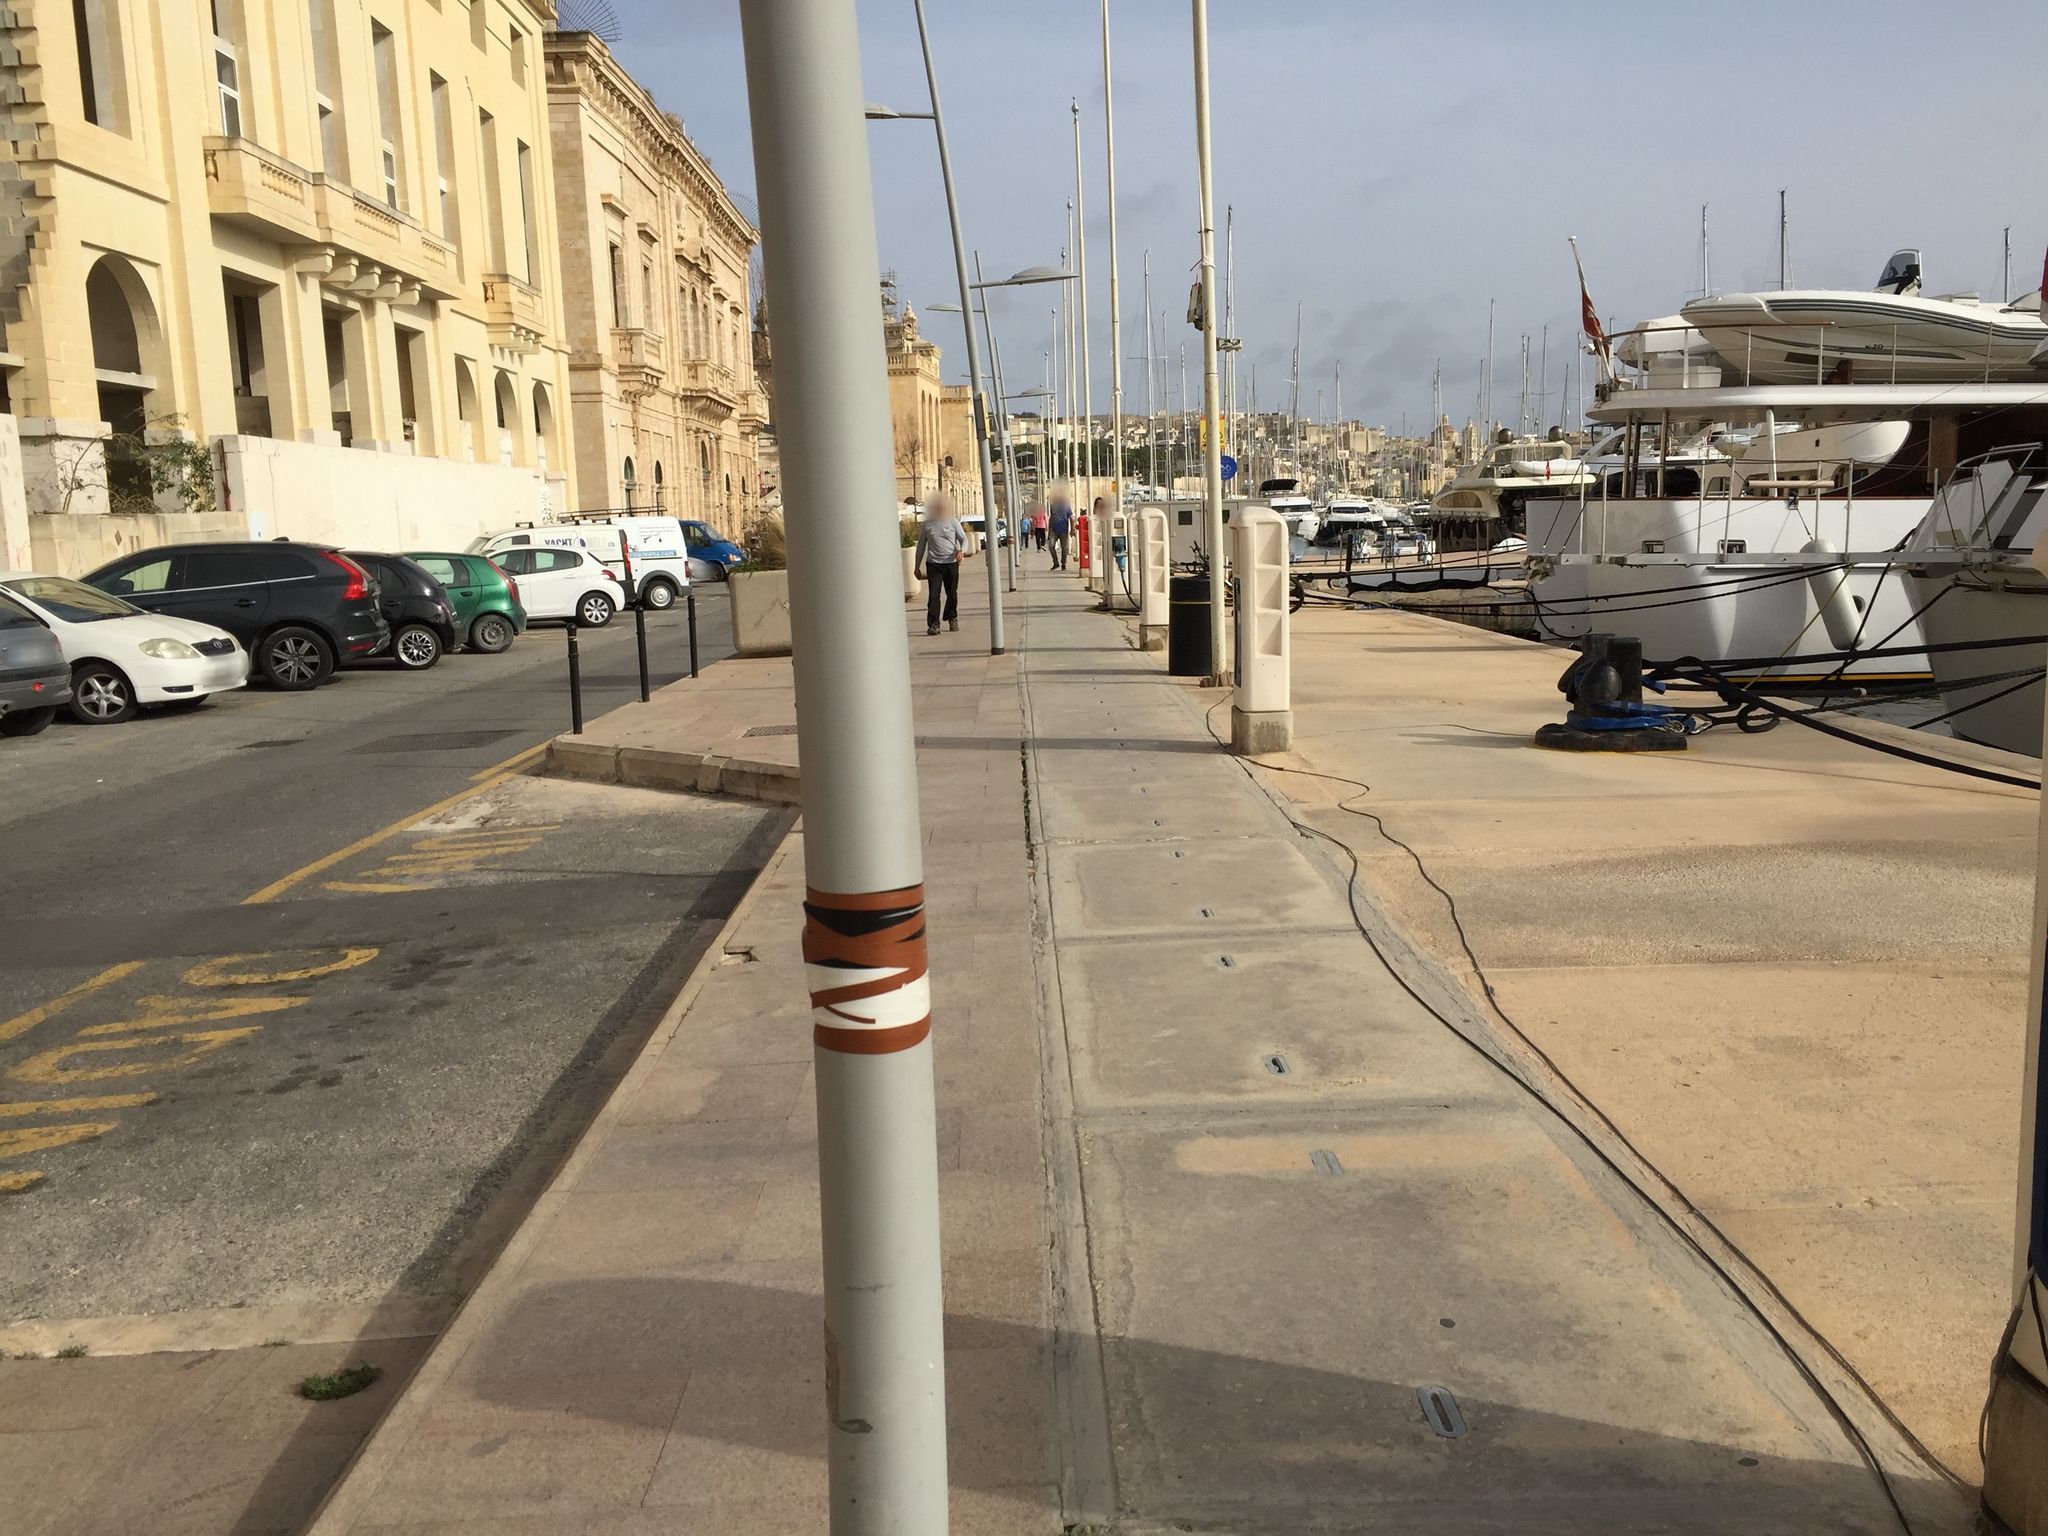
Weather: snowy
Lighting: day
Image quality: good
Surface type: walking surface
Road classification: service, residential
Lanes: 1.0
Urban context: urban centre
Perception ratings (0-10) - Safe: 3.46, Lively: 3.91, Beautiful: 2.18, Boring: 3.13, Depressing: 6.54, Wealthy: 1.36